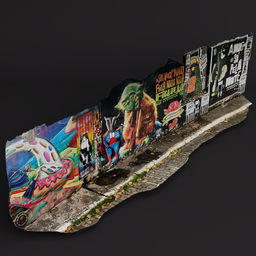
Label: decoration